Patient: sex F, age 51
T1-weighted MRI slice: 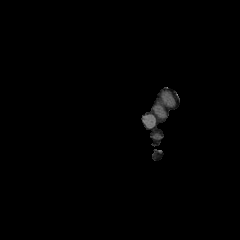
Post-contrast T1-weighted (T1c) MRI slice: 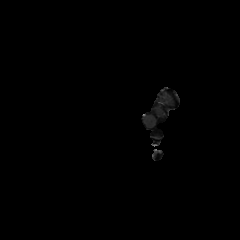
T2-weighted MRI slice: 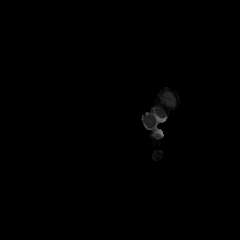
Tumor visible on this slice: no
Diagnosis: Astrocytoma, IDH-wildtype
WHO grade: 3